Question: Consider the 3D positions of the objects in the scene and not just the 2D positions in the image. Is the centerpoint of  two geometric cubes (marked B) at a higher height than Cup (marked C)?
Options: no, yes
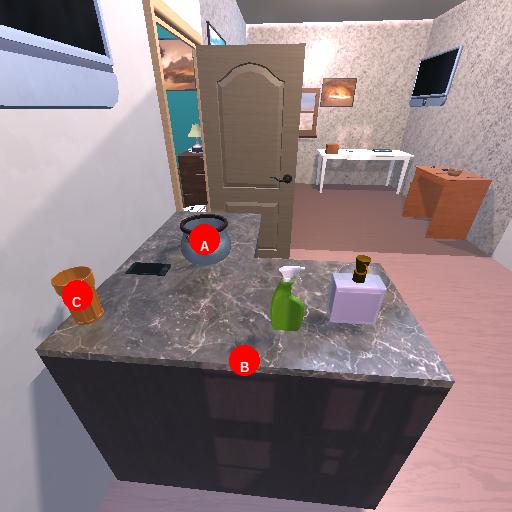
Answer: no